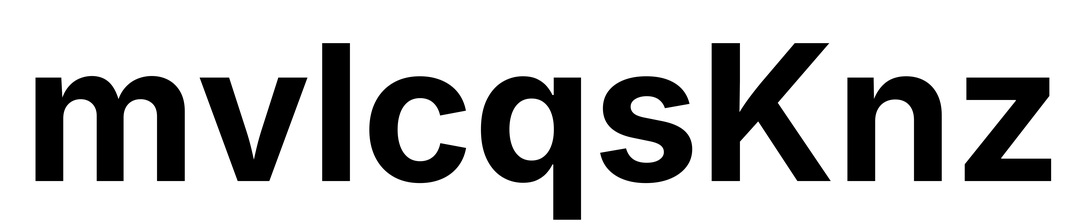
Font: Inter_Bold